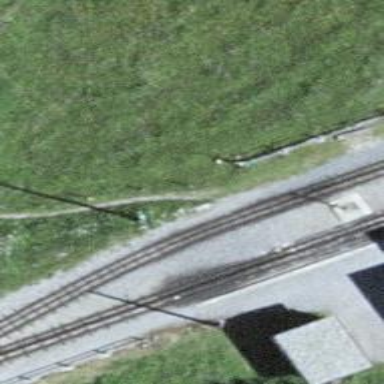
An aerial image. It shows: Crossing for the railway.